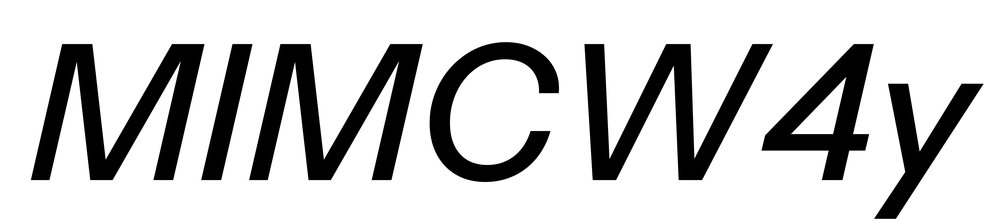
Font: InstrumentSans-Italic_Medium_Italic